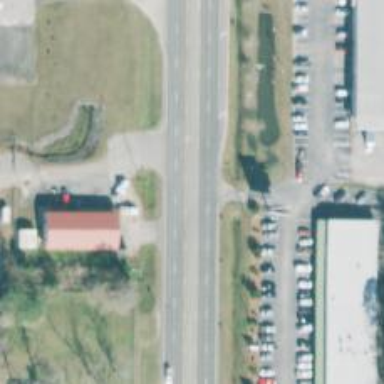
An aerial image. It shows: Asphalt road classified as trunk highway.